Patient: sex M, age 57
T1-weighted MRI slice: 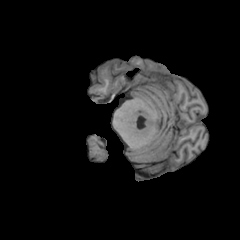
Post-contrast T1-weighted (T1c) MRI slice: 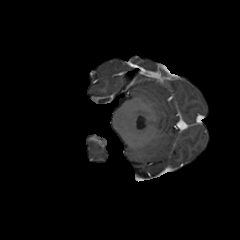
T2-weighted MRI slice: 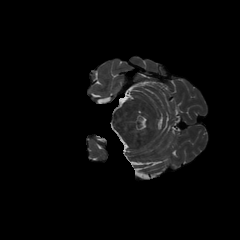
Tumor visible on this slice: no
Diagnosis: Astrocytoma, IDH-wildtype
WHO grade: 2